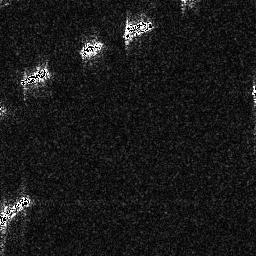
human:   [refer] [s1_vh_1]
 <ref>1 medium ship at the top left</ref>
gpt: <box>[[7, 25, 18, 33, 0]]</box>